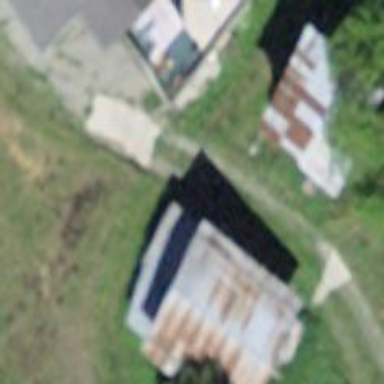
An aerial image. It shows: Part of building.